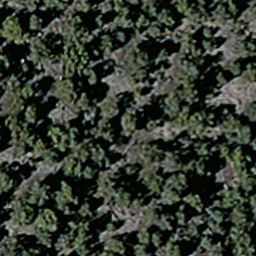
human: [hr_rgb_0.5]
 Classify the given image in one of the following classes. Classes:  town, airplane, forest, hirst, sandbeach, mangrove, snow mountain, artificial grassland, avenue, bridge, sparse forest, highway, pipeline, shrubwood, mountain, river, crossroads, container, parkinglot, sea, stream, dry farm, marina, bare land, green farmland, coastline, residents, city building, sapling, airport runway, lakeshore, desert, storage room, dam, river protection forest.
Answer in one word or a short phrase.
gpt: sparse forest